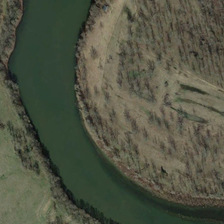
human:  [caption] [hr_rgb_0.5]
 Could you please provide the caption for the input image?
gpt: many sparse green trees are in two sides of a curved river .

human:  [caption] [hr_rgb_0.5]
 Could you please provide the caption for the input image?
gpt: many sparse green trees are in two sides of a curved river .

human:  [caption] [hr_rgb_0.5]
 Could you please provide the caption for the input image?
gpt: many sparse green trees are in two sides of a curved river .

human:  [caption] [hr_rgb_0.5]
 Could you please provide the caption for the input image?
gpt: many sparse green trees are in two sides of a curved river .

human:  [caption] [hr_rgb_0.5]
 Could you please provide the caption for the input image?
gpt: many sparse green trees are in two sides of a curved river .